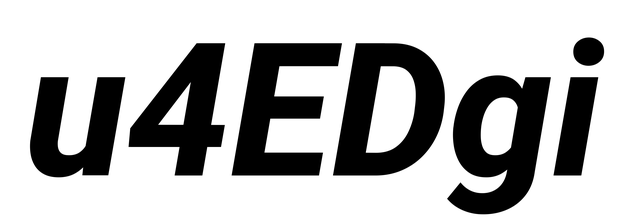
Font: Roboto-Italic_ExtraBold_Italic